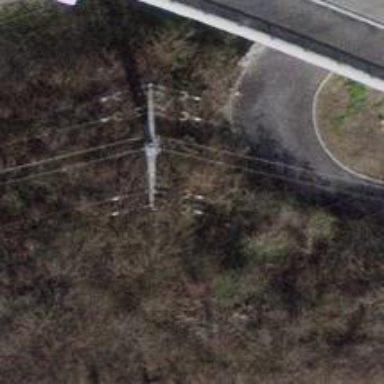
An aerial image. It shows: Power line is depicted.